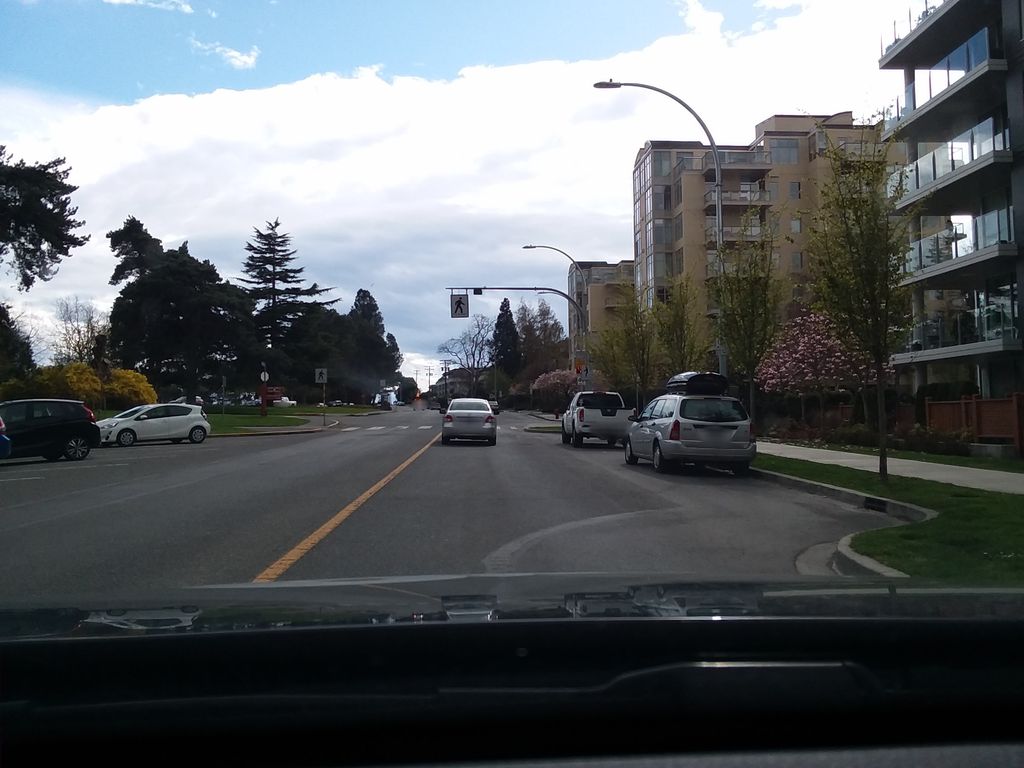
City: victoria